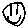
Label: smiley face